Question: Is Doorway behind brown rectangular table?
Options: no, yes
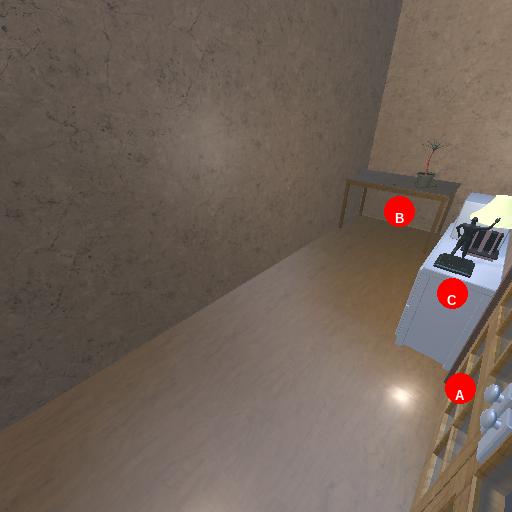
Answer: no